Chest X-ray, AP view. Patient: 24 years old, sex F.
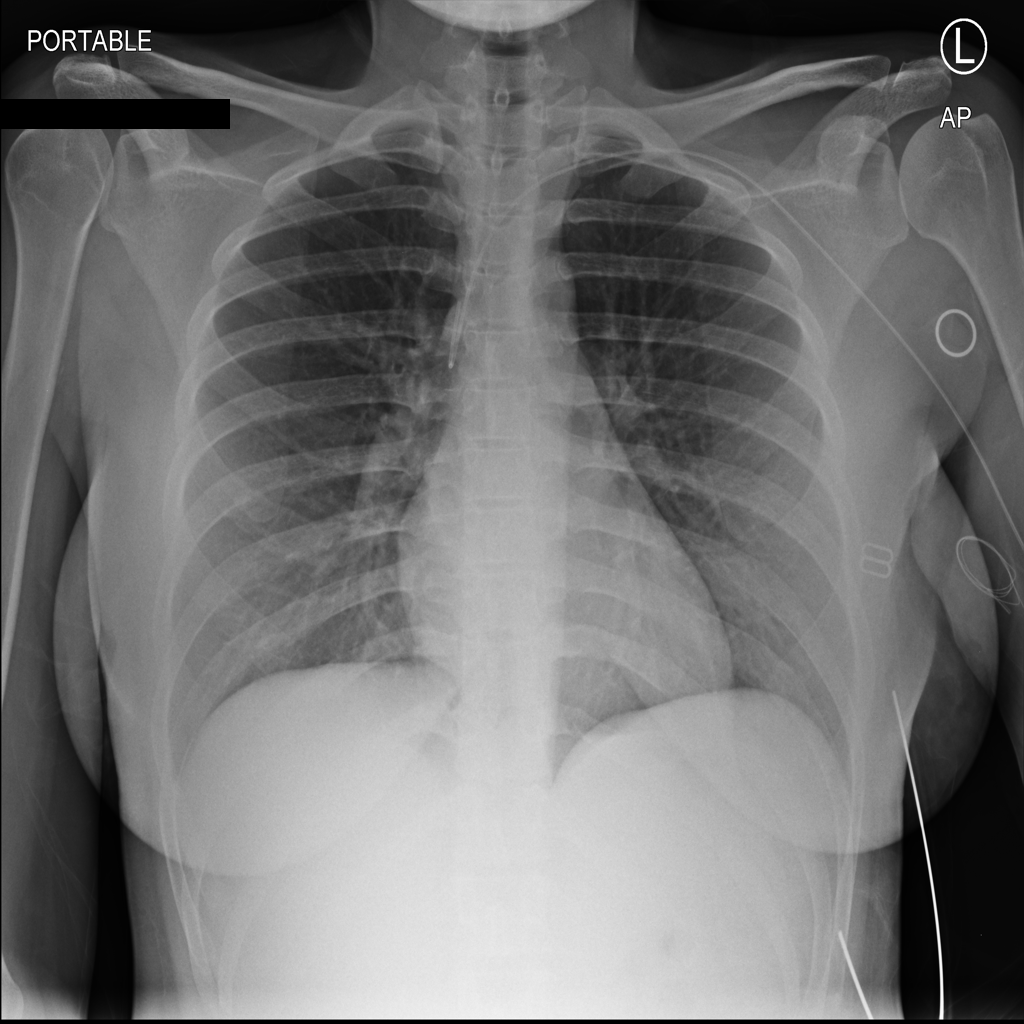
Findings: No Finding